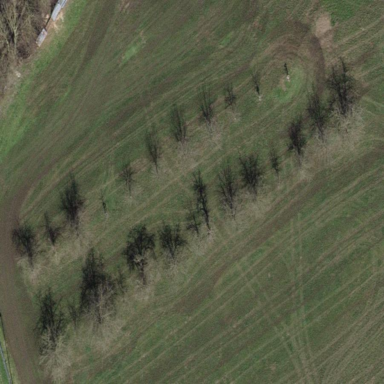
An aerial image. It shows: Orchard.